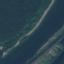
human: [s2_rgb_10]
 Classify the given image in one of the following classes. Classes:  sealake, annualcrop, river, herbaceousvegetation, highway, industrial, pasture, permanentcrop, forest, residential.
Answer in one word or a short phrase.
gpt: River